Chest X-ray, AP view. Patient: 42 years old, sex M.
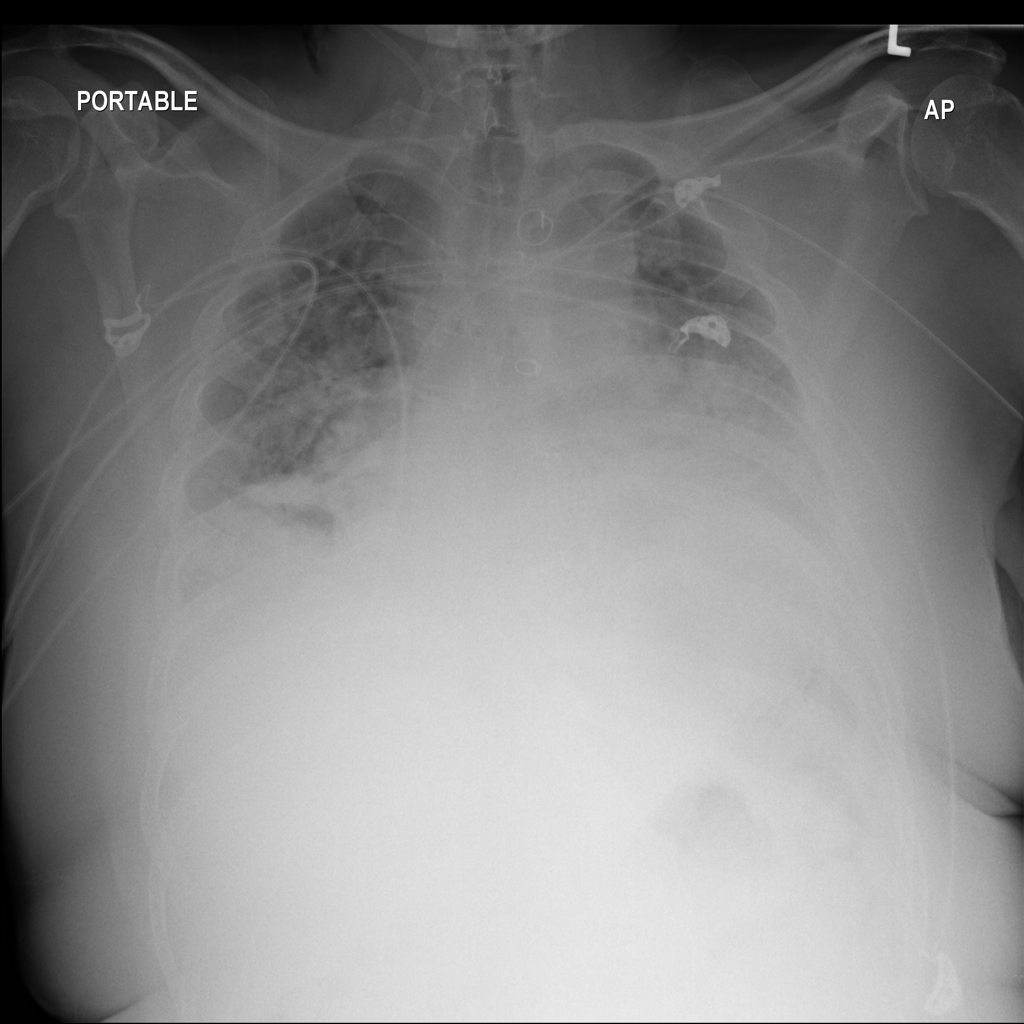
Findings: No Finding